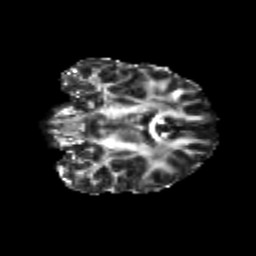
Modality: FA
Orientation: coronal
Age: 24
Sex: male
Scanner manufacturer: siemens
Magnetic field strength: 3 T
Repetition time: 3.5 s
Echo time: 0.104 s